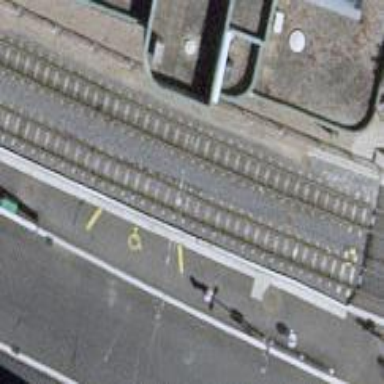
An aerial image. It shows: Tram stop with public transport connection.